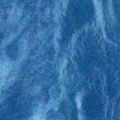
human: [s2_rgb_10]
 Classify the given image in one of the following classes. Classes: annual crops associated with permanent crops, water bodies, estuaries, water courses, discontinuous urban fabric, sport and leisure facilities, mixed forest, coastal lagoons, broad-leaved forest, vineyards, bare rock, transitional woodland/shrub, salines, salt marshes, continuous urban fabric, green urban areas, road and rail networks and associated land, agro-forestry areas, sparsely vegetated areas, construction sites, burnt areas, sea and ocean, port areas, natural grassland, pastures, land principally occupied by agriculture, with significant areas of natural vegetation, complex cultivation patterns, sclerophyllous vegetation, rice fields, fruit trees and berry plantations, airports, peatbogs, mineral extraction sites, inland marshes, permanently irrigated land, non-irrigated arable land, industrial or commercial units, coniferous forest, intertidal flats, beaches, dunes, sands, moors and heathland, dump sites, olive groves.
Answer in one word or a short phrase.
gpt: water bodies